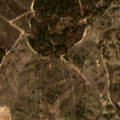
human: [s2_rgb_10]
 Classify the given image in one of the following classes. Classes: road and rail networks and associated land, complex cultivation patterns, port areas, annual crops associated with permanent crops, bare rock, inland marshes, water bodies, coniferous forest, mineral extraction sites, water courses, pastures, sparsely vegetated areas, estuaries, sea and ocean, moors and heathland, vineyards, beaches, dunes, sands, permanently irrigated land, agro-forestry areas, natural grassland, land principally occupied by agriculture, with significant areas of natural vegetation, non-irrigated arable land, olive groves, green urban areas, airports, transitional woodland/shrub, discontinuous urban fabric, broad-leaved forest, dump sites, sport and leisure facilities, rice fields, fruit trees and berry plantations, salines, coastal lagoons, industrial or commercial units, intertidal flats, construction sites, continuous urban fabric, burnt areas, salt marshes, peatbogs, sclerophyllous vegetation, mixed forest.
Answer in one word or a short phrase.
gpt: non-irrigated arable land, pastures, annual crops associated with permanent crops, complex cultivation patterns, broad-leaved forest, transitional woodland/shrub